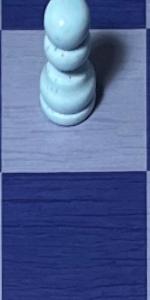
Label: Empty